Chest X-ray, PA view. Patient: 45 years old, sex M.
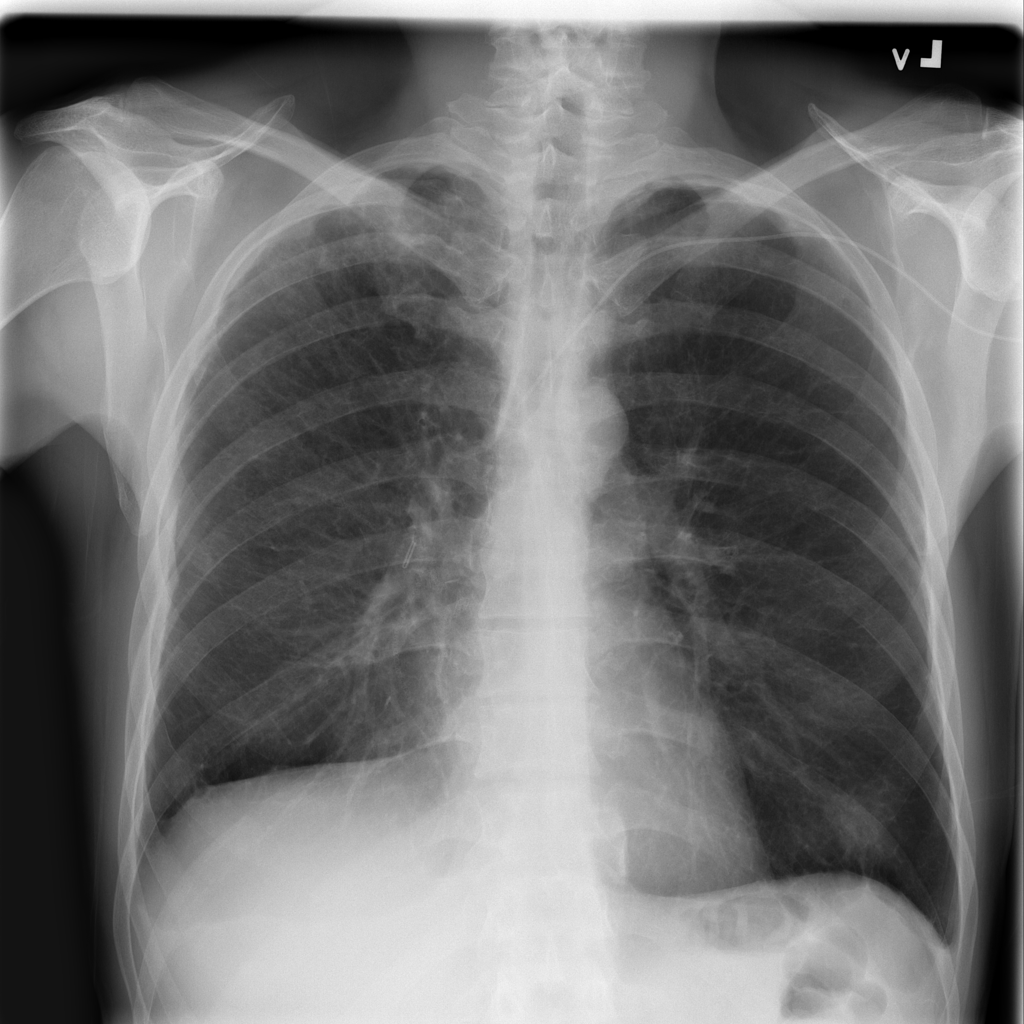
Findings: Fibrosis, Pleural_Thickening